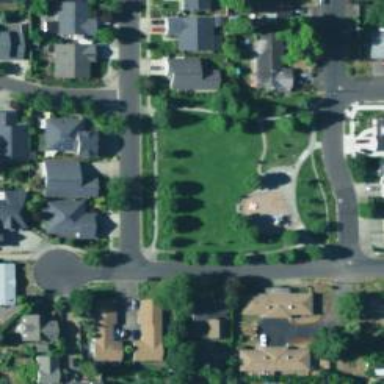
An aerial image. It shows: Playground with roundabout.